Question: '''
var cw = window.innerWidth;
var ch = window.innerHeight;
var game = new Phaser.Game(cw, ch, Phaser.AUTO, 'game', { preload: preload, create: create, update: update });
function preload() {
game.load.tilemap('Background', 'https://gist.githubusercontent.com/anonymous/c61b37df015a0b2af1d7/raw/172bf9c2d4c20c56699eacce263525409caaf743/54996634e4b0a35d00c9b516.json', null, Phaser.Tilemap.TILED_JSON);
game.load.image('tiles', 'http://i.imgur.com/gmWQIFK.png');
game.load.image('player', 'http://i.imgur.com/tCCrLyh.png');
}
var map;
var layer;
var player;
var _keyboard;
var playerJumping;
function create() {
player = game.add.sprite(0, ch - 32, 'player');
game.world.setBounds(0, 0, cw, ch);
game.physics.startSystem(Phaser.Physics.ARCADE);
game.physics.arcade.gravity.y = 300;
game.physics.enable(player, Phaser.Physics.ARCADE);
player.body.collideWorldBounds = true;
game.stage.backgroundColor = '#787878';
map = game.add.tilemap('Background');
map.addTilesetImage('smb_tiles', 'tiles');
layer = map.createLayer('Tile Layer 1');
layer.resizeWorld();
_keyboard = game.input.keyboard.createCursorKeys();
game.camera.follow(player);
}
function update()
{
player.body.x += 2;
if (_keyboard.up.isDown && player.body.onFloor()) {
playerJumping = true;
player.body.velocity.y = -2;
}
else {
playerJumping = false;
}
}
'''
'''
<script src="http://yourjavascript.com/222115941388/phaser-min.js"></script>
<div id="game"></div>
'''
As you can see the tiled Map start at a height of '320px' bcs originally the map have this height and if I change the game height to '320px' everything works fine , but my question is if i want to make the tiledMap responsive to innerHeight and width for the screen how can i do this so the tiled map start at the bottom of the screen and not at the '320px'

you can see how the tiled map layer is starting in the middle of the screen . is there by any chance something i can do to make it start at the bottom of the screen
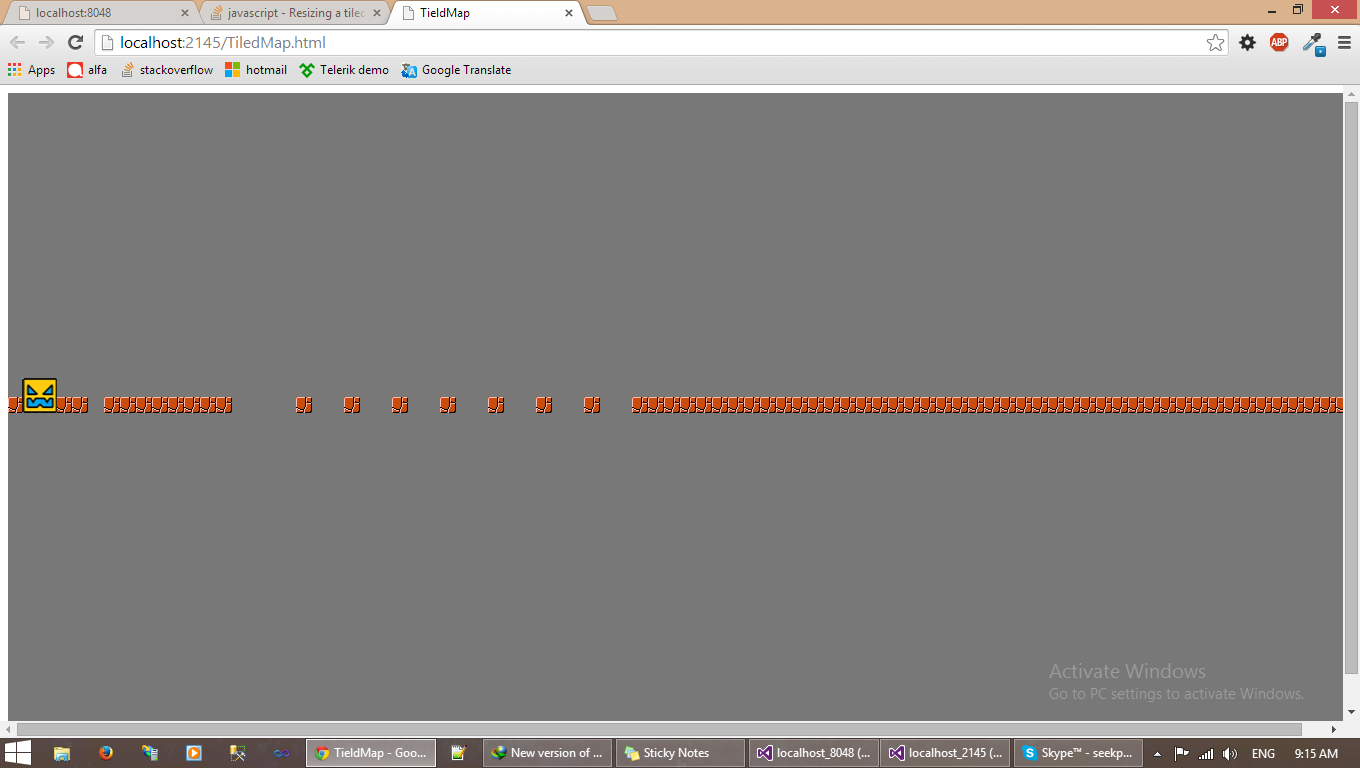
Answer: When you want to create your game use percent values instead fix values as below:
'''
var game = new Phaser.Game("100%", "100%", Phaser.AUTO, '');
'''
also you can use scaleManager to tell the game to resize the renderer to match the game dimensions (i.e. 100% browser width / height):
'''
game.scale.scaleMode = Phaser.ScaleManager.RESIZE;
'''
you can also check the <URL> for more settings.
Also there is a book from community about scaleManager that helps you for responsive game designs if you want to know more <URL>.